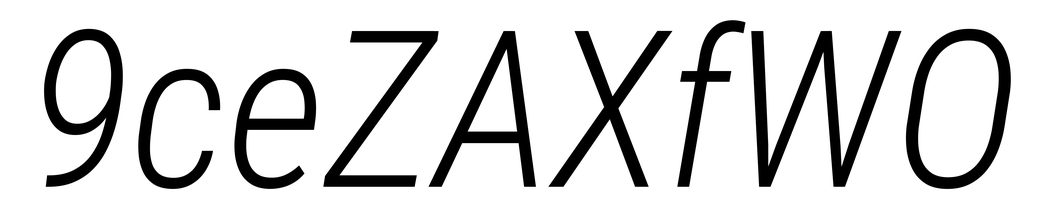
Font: Roboto-Italic_Condensed_Light_Italic